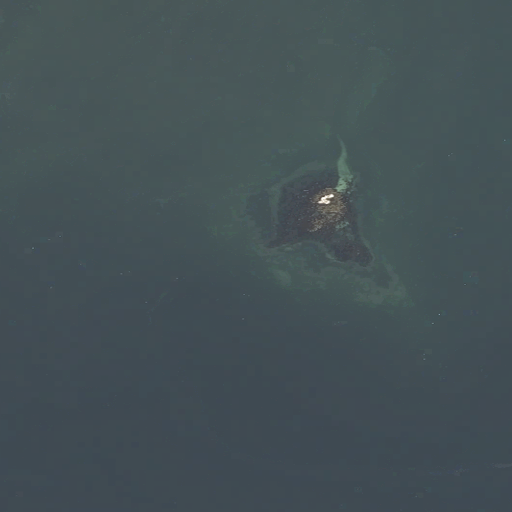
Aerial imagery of bar in Maine named Weeds Ledge containing only open water